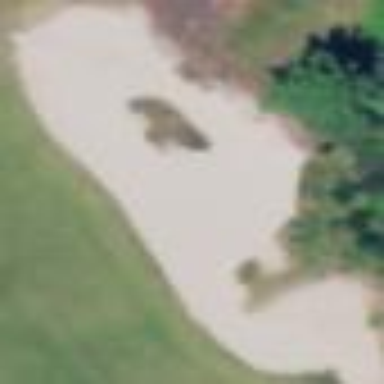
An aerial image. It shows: Bunker on golf course.